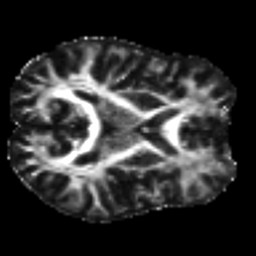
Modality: FA
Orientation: axial
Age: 41
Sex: male
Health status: ill
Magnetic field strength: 3 T
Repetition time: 9 s
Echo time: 0.093 s